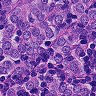
Metastatic tissue present: yes